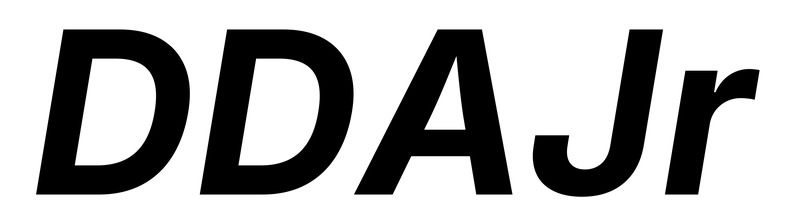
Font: Inter-Italic_Bold_Italic